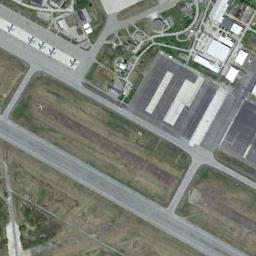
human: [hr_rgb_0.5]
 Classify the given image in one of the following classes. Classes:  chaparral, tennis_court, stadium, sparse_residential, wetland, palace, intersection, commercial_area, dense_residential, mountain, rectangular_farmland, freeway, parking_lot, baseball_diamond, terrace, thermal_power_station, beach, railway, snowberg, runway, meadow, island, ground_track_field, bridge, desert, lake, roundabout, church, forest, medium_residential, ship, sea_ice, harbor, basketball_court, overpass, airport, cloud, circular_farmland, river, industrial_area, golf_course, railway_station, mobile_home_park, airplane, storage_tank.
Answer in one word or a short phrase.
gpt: airport